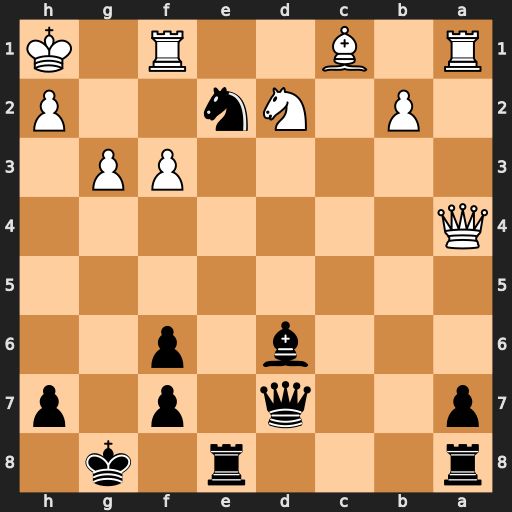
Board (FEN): r3r1k1/p2q1p1p/3b1p2/8/Q7/5PP1/1P1Nn2P/R1B2R1K
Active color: b
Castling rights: -
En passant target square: -
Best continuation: Nxg3+ Kg2 Qxa4 Rxa4 Nxf1